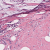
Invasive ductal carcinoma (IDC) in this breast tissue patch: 1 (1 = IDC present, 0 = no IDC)